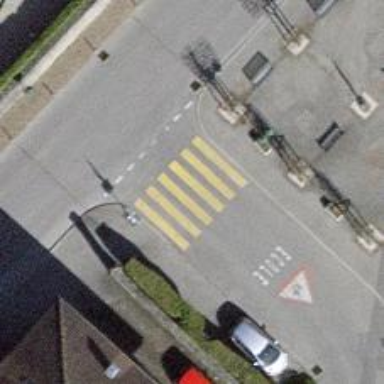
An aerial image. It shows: Footway with asphalt surface and marked zebra crossing.